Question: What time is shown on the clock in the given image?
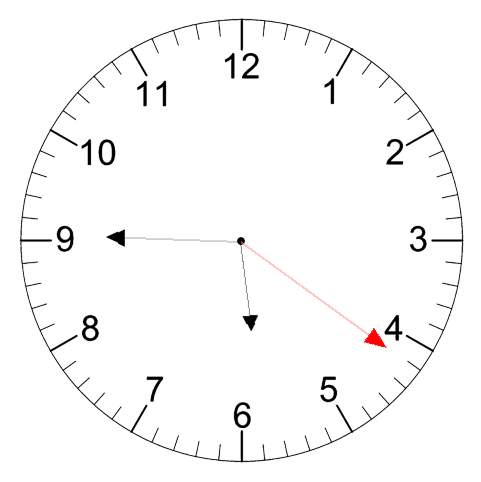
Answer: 05:45:21